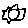
Label: sun